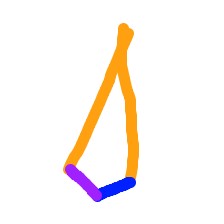
Shape: kite